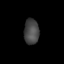
Tissue: lung
Cell type: Epithelial cells
Senescence score: 0.2408
Nuclear area (px): 376
Mean DAPI intensity: 70.652